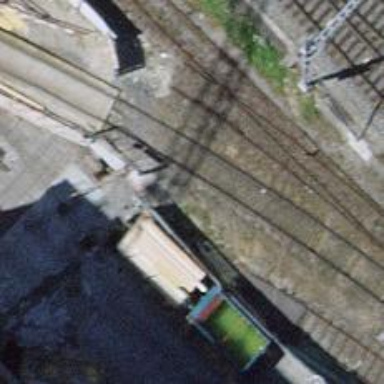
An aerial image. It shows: Railway buffer stop.